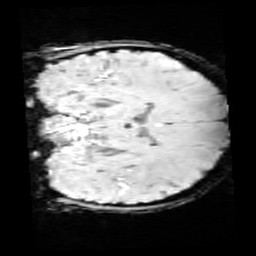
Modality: SWI
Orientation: coronal
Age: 11
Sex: female
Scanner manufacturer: siemens
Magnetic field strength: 3 T
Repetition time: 0.027 s
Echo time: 0.02 s